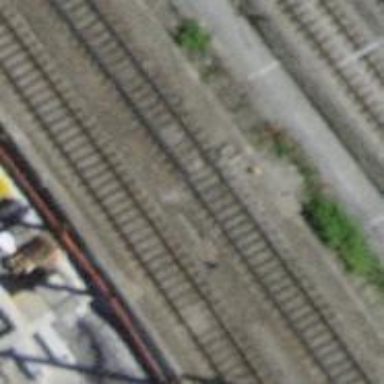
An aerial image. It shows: Railway switch.